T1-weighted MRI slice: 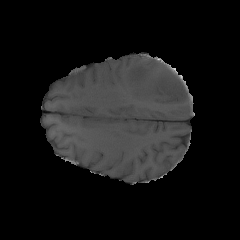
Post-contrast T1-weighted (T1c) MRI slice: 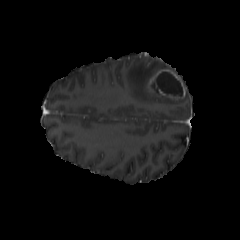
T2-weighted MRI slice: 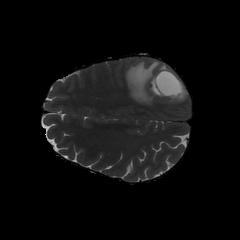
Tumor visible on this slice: yes